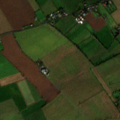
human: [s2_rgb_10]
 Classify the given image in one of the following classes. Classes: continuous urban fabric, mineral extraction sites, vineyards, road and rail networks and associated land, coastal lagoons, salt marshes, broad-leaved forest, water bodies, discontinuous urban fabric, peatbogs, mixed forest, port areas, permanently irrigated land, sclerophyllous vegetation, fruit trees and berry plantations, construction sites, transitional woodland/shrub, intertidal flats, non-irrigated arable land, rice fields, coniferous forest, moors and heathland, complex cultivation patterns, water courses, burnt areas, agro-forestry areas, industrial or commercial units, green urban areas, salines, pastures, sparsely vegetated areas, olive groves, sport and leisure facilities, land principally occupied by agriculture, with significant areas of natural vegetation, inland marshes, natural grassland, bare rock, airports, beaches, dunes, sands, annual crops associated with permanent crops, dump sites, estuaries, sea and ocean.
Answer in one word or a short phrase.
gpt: non-irrigated arable land, pastures